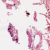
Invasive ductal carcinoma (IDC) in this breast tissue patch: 0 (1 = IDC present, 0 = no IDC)